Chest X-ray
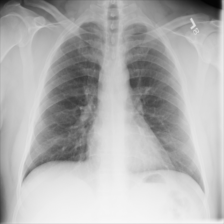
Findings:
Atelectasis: negative
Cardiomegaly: negative
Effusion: negative
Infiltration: negative
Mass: negative
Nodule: negative
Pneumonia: negative
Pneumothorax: negative
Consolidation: negative
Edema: negative
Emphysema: negative
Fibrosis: negative
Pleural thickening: negative
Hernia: negative